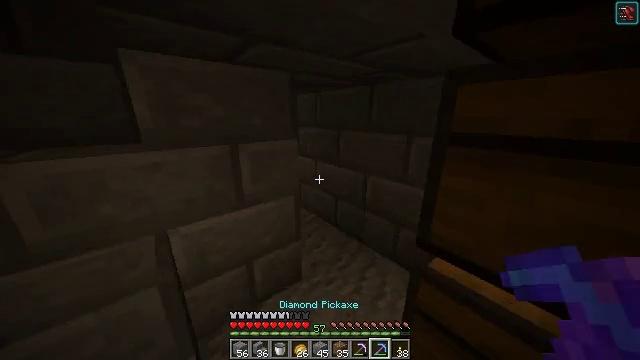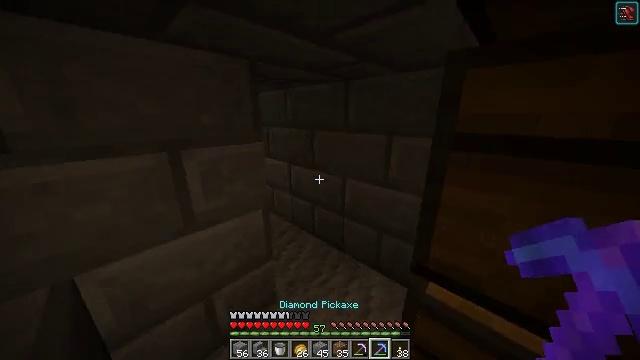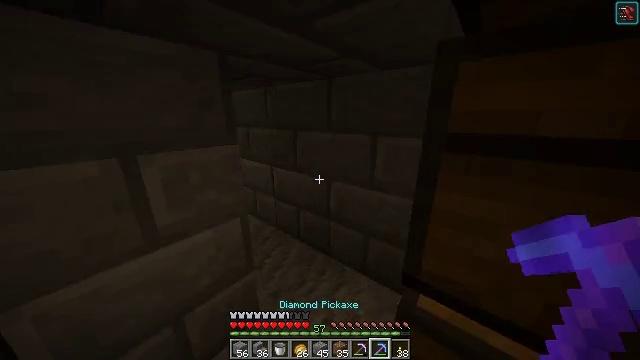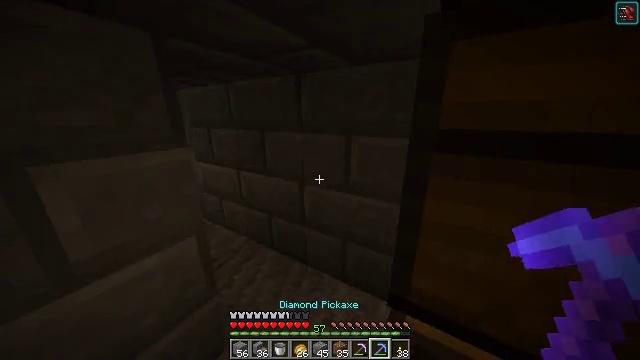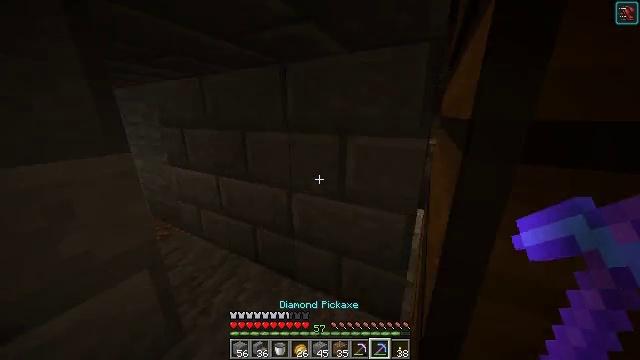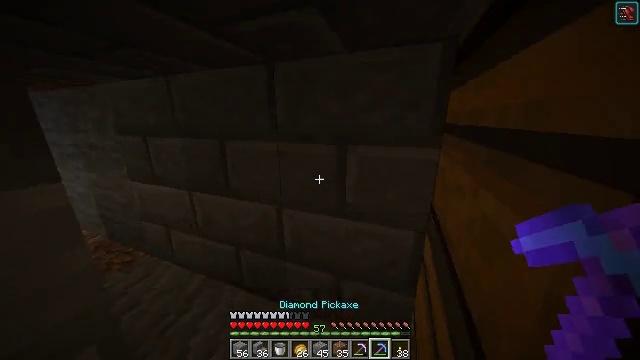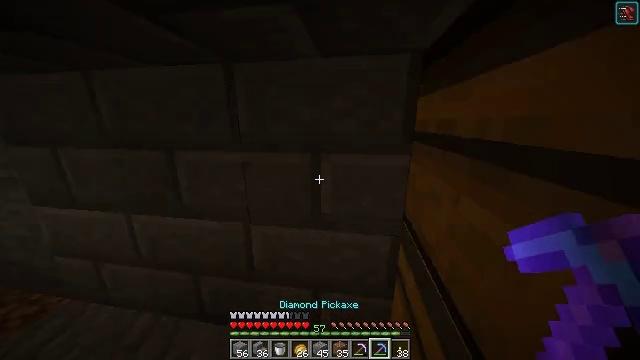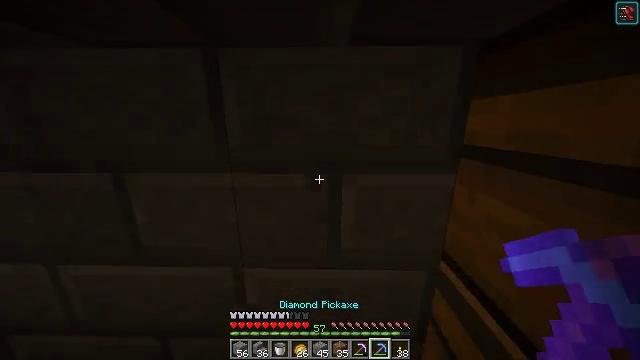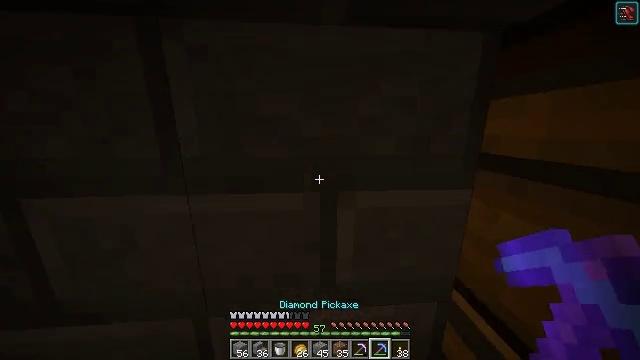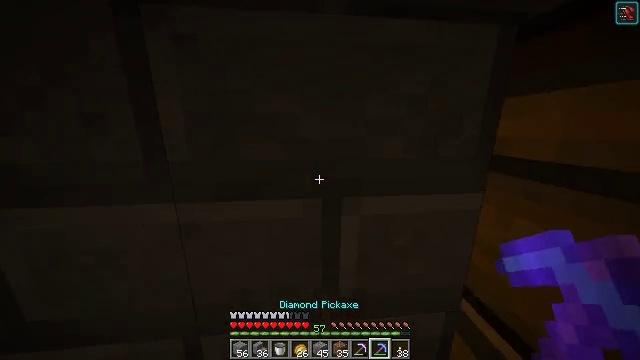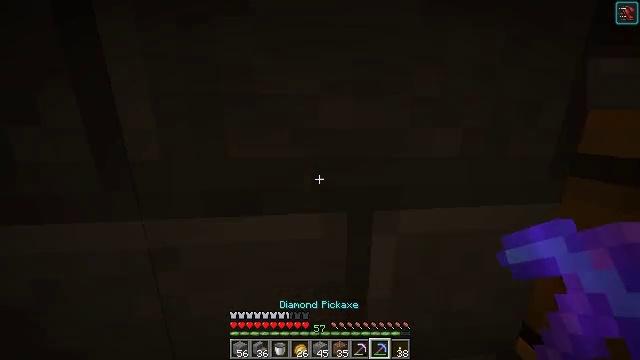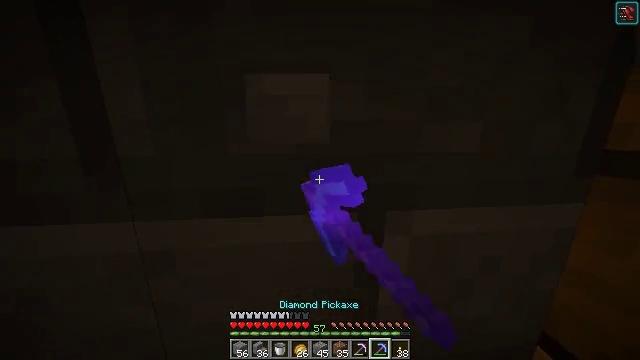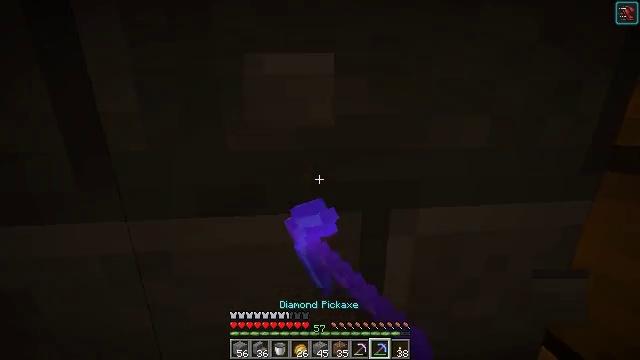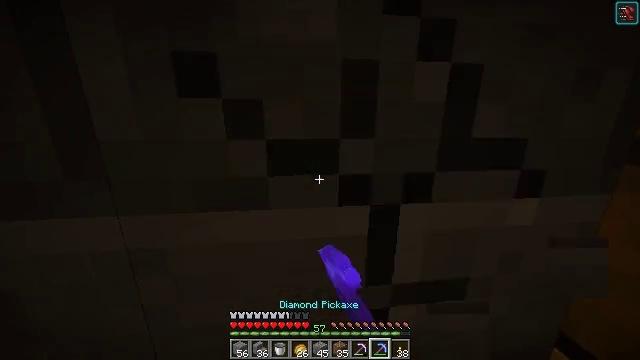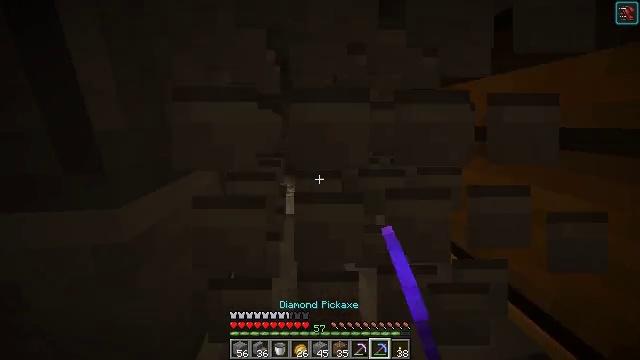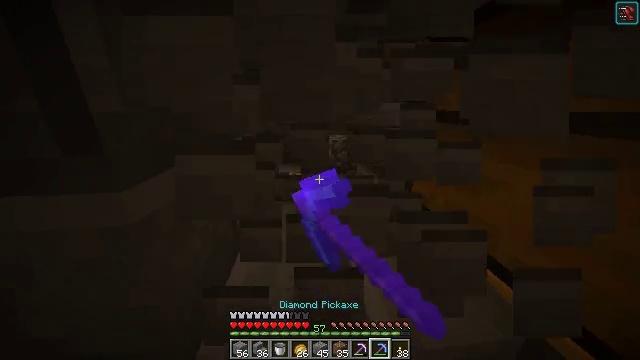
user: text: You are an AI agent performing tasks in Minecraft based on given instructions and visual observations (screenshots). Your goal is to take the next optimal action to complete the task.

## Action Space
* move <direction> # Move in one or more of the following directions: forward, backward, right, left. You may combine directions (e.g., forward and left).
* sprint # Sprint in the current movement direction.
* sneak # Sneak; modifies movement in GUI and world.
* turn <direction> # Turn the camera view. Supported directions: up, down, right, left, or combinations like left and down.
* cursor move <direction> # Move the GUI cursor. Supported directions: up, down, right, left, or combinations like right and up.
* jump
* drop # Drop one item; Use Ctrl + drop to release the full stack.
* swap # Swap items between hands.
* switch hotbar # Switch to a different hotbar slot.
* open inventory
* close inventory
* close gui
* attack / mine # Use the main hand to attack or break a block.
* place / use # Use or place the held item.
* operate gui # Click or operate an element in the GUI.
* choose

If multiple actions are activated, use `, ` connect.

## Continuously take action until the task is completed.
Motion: motion action
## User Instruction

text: Mine stone bricks from a structure.
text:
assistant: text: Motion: move forward, turn right
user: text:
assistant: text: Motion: move forward, turn right
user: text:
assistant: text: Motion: move forward, turn right
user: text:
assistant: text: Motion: move forward, turn right
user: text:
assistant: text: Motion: move forward and move left, turn right and up
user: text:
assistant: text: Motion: move forward and move left, turn right
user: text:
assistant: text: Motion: move forward, turn right
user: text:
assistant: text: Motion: move forward, turn right and up
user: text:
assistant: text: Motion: turn right
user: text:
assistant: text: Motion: attack / mine
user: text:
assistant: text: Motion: attack / mine
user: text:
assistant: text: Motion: attack / mine
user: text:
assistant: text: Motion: attack / mine
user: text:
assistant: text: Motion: turn down, attack / mine
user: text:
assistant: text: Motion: turn down
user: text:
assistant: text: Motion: turn left and down
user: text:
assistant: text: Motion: turn down
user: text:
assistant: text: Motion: turn down
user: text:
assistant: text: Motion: turn down
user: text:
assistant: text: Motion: no_op
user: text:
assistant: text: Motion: no_op
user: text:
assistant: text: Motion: no_op
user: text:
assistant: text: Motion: turn down, attack / mine
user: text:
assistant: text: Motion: attack / mine
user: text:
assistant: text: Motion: attack / mine
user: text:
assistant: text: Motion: attack / mine
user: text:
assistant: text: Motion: attack / mine
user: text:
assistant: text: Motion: attack / mine
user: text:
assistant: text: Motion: attack / mine
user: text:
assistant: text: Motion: no_op